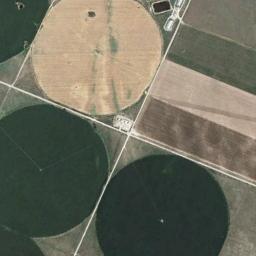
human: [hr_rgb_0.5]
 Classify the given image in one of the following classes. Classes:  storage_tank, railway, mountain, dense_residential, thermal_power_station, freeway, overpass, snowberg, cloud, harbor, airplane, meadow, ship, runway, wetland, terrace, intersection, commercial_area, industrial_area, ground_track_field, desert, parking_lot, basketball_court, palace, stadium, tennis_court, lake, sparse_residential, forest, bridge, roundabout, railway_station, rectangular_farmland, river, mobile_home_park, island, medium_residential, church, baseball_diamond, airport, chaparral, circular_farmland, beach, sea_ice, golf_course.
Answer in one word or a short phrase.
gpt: circular_farmland